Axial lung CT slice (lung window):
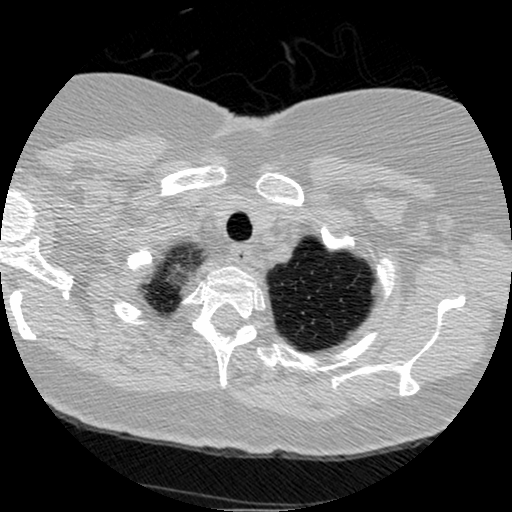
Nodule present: no